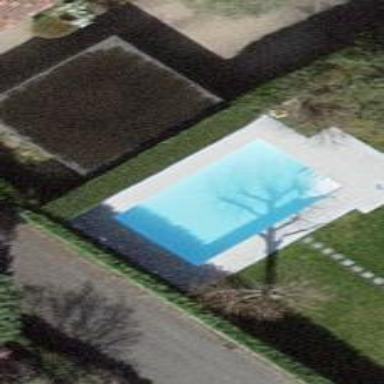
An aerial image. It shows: Swimming pool located in leisure land.